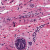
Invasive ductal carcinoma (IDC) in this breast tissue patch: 0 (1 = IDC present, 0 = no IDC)